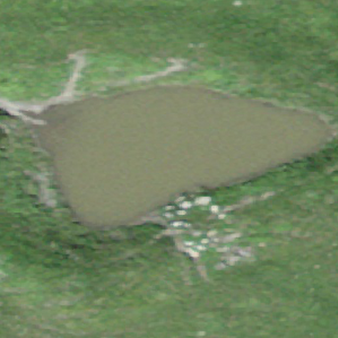
Label: other